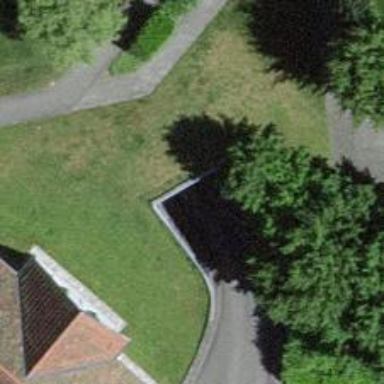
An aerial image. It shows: Parking entrance.